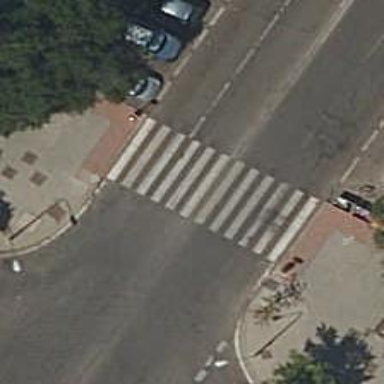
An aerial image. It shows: Uncontrolled crossing on the road.